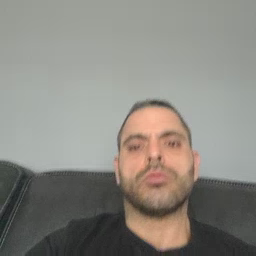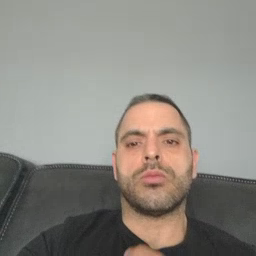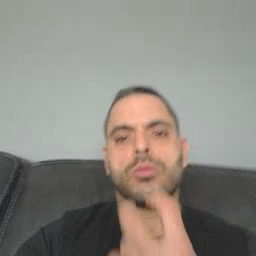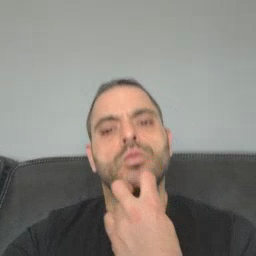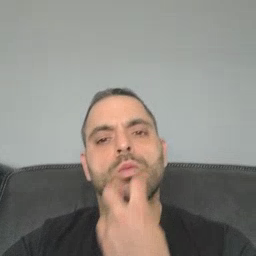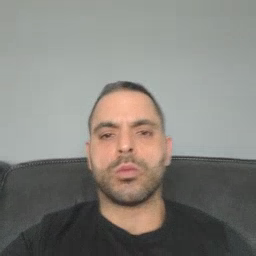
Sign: underwear